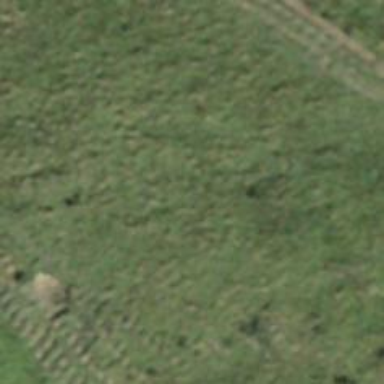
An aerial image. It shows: Grass path.